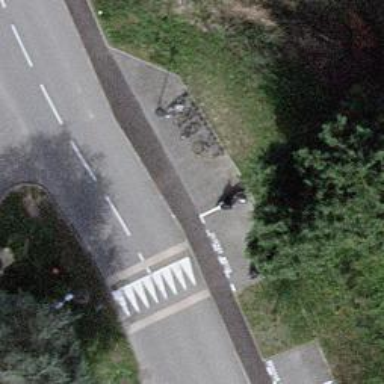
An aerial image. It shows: Motorcycle parking area with asphalt surface.